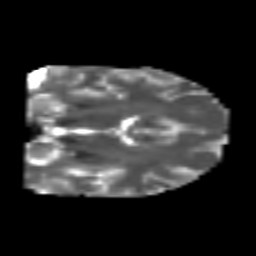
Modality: T2w
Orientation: coronal
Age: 25
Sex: male
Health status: healthy